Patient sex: F
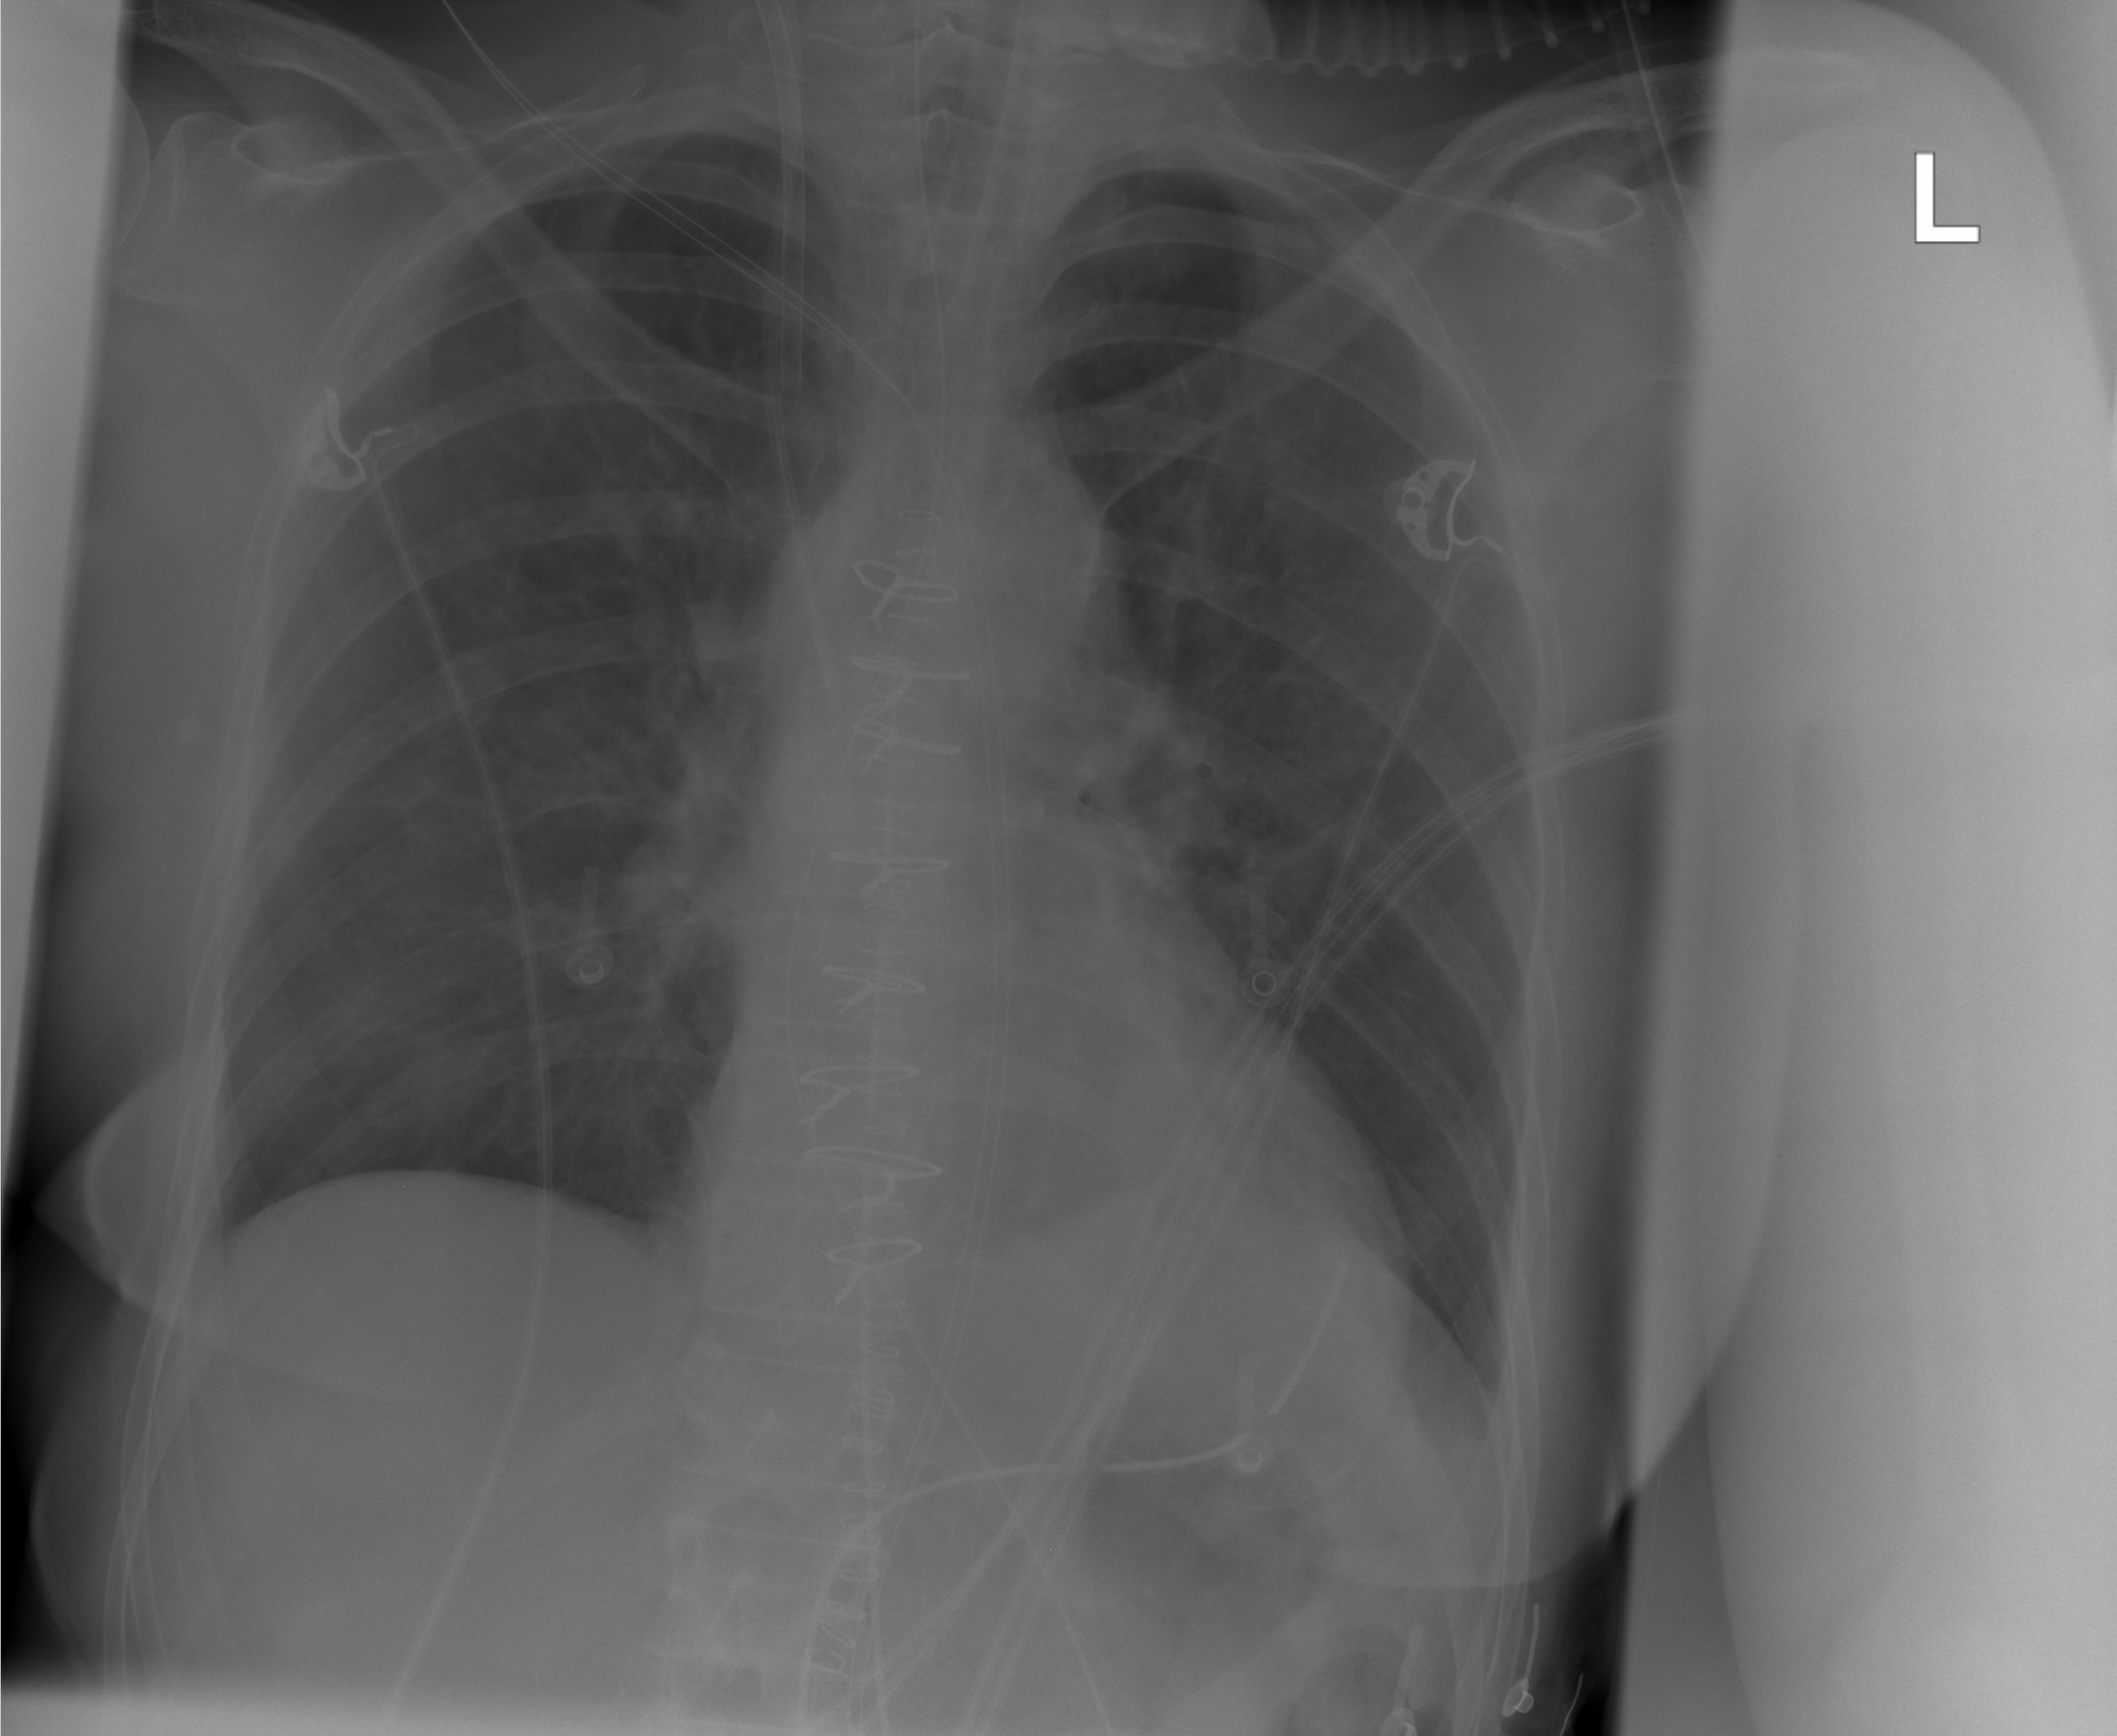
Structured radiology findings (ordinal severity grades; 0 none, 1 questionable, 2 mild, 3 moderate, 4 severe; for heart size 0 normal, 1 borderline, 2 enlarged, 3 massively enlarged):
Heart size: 0
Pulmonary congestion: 0
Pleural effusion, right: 0
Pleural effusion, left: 0
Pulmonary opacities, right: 0
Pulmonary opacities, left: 0
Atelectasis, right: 1
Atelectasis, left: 0